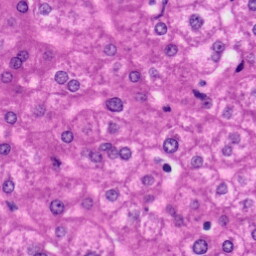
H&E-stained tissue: Liver